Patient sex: F
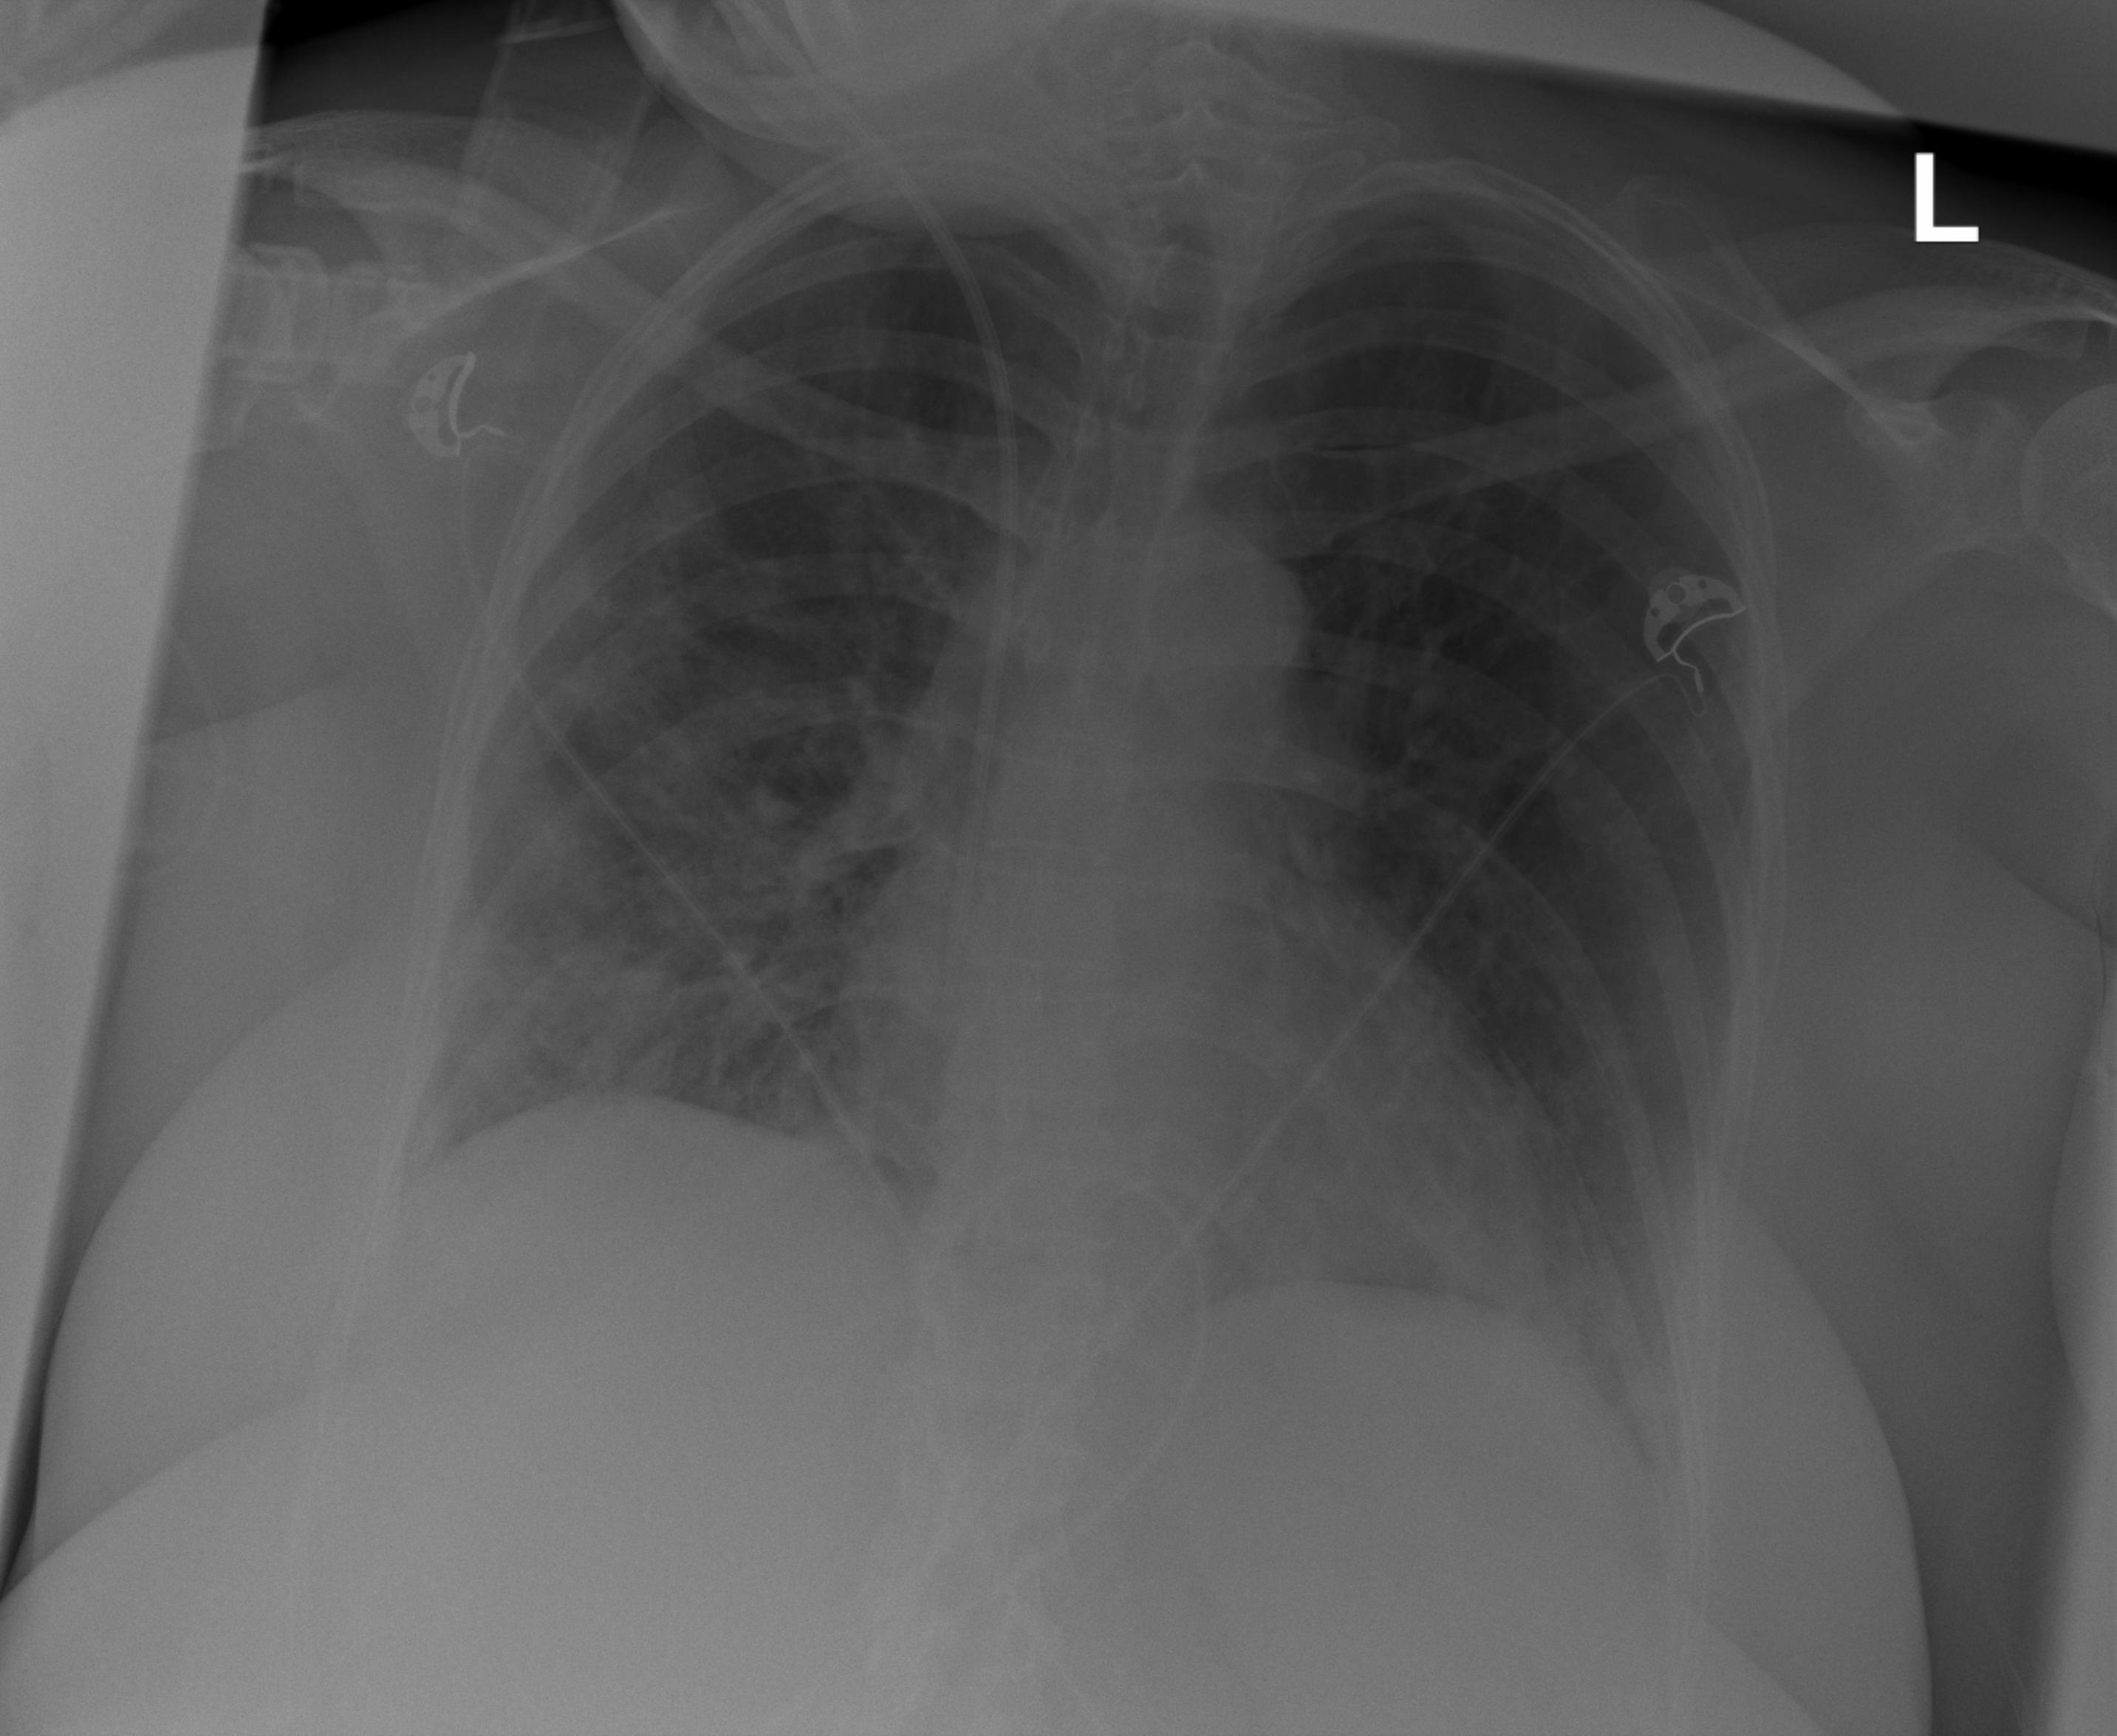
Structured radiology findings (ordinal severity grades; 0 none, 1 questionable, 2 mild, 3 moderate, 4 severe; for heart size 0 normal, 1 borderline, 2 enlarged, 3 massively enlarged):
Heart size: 0
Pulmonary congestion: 0
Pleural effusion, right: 0
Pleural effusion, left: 0
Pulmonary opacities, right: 3
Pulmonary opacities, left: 2
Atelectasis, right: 3
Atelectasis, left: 2